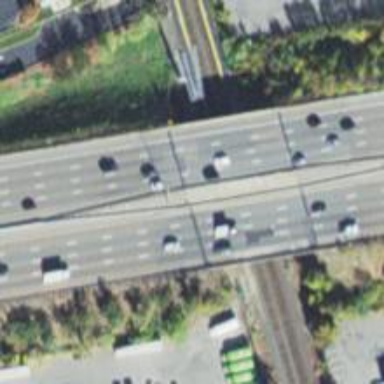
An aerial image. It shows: Asphalt bridge on motorway.